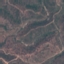
Land use / land cover class: HerbaceousVegetation